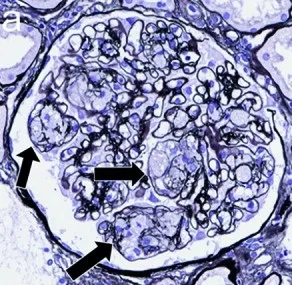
Light microscopic findings. A: Most glomeruli showed segmental infiltration of foam cells in the capillary lumen (black arrows).
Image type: pathology (methenamine_silver)